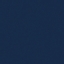
Label: SeaLake